Question: I am trying to login with google plus and it works fine.I have more than one account assosiated with my account when so it show me the pop up to choose account but when i click on Cancel button then it does disappears.It appears again & again. Tell me the way how to do it?
'''
@Override
protected void onActivityResult(int requestCode, int resultCode, Intent data) {
// TODO Auto-generated method stub
super.onActivityResult(requestCode, resultCode, data);
if (requestCode == RC_SIGN_IN)
{
Log.i("RAE","Result is ");
if (resultCode != RESULT_OK) {
mSignInClicked = false;
}
mIntentInProgress = false;
if (!mGoogleApiClient.isConnecting()) {
mGoogleApiClient.connect();
}
}
}
'''
On connection Failed
'''
@Override
public void onConnectionFailed(ConnectionResult result) {
// TODO Auto-generated method stub
if (!mIntentInProgress && result.hasResolution()) {
try {
mIntentInProgress = true;
startIntentSenderForResult(result.getResolution().getIntentSender(),
RC_SIGN_IN, null, 0, 0, 0);
} catch (SendIntentException e) {
// The intent was canceled before it was sent. Return to the default
// state and attempt to connect to get an updated ConnectionResult.
mIntentInProgress = false;
mGoogleApiClient.connect();
}
}
}
'''
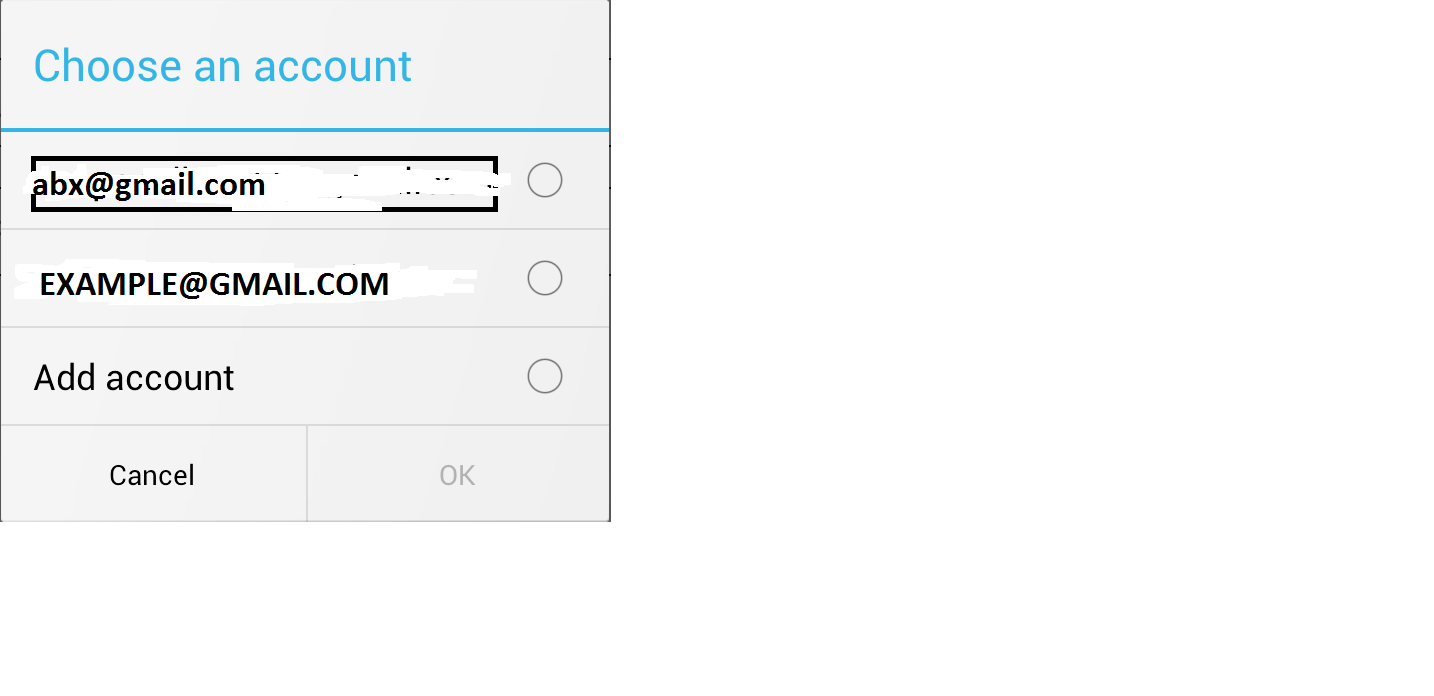
Answer: You aren't using the value for 'mSignInClicked' in determining whether to 'startIntentSenderForResult()' - this means that even if the user clicks the cancel button, you'll still call 'startIntentSenderForResult()' again and again - add 'mSignInClicked' to your 'if' statement:
'''
if (!mIntentInProgress && mSignInClicked && result.hasResolution()) {
'''
If you'd still like an auto-sign in like experience on first launch, you should also set 'mSignInClicked' to 'true' in your 'onCreate()' if 'savedInstanceState == null' (i.e., the first time the activity is launched). This will ensure that 'startIntentSenderForResult()' is done at least once each time the user launches the activity. Note: you may want to also set a <URL> stating that you attempted auto-login and not attempt to auto-login again if you already attempted to auto-login and they canceled.